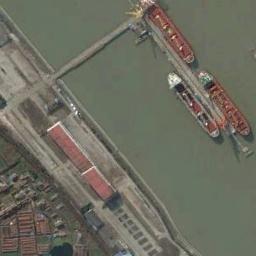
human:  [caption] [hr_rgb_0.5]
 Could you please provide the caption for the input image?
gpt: Several buildings are beside the ships .

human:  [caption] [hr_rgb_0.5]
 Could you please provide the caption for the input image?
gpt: There are three ships in the green water on the shore .

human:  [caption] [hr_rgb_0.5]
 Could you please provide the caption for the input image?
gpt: Several red and white ships docked by the dock .

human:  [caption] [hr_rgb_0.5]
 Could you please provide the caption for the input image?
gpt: Several cargo ships are docked at the cargo terminal and the water is green .

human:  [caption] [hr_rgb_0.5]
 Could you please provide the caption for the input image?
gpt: There are three red ships at the harbor .